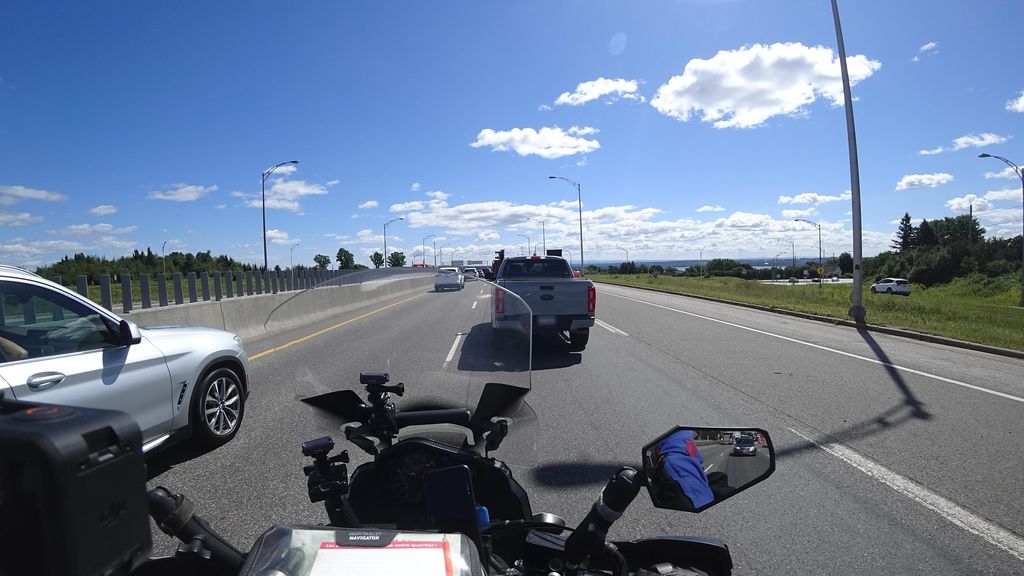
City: quebec_city